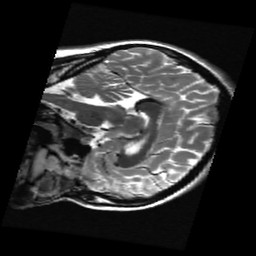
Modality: T2w
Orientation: sagittal
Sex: female
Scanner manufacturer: ge
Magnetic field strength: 3 T
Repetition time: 5 s
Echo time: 0.1022 s